Question: I want to transform images like this to add an effect to pictures in django as <URL>.

I decided to implement it as a process for the great <URL>-imagekit/photologue
My knowledge of PIL isn't very good, so my question is
any hints (code, lins, general thoughts) are welcomed
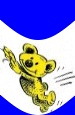
Answer: Here is an quick-n-dirty example which should bring you to the right direction:
'''
from PIL import Image, ImageOps
import math
src = Image.open('arched.jpg')
ampl = step = 10
img = ImageOps.expand(src, border=ampl*4, fill='white')
size = img.size
straight_mesh = {}
distorted_mesh = {}
for y in range(size[1]//step-1):
py = step*(y+1)
dx = -int(round(ampl*math.sin(py*math.pi/size[1])))
print dx
for x in range(size[0]//step-1):
px = step*(x+1)
straight_mesh[x, y] = (px, py)
distorted_mesh[x, y] = (px+dx, py)
transform = []
for x in range(size[0]//step-2):
for y in range(size[1]//step-2):
transform.append((
map(int, straight_mesh[x, y] + straight_mesh[x+1, y+1]),
map(int, distorted_mesh[x, y] + distorted_mesh[x, y+1] + distorted_mesh[x+1, y+1] + distorted_mesh[x+1, y])
))
img = img.transform(size, Image.MESH, transform, Image.BICUBIC)
img = ImageOps.crop(img, border=ampl*2)
img.save('result.jpg')
'''